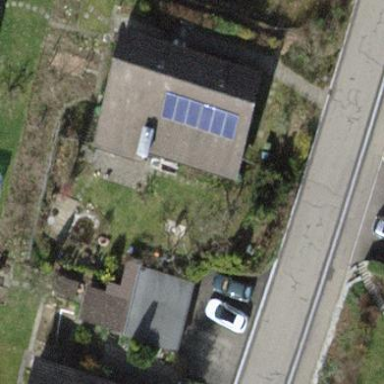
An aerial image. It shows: Detached building with saltbox-shaped roof.